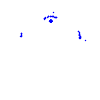
Particle: pion